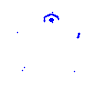
Particle: pion